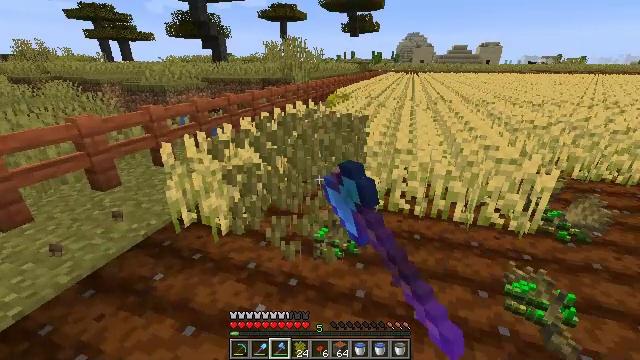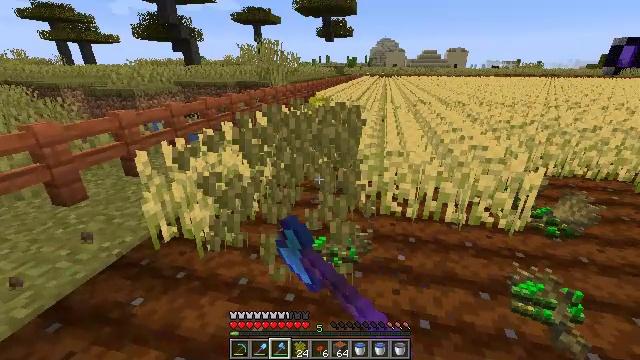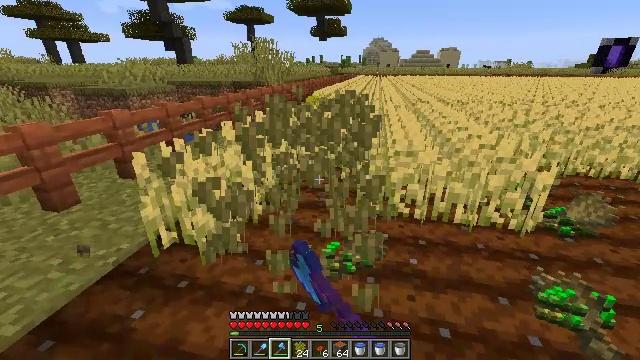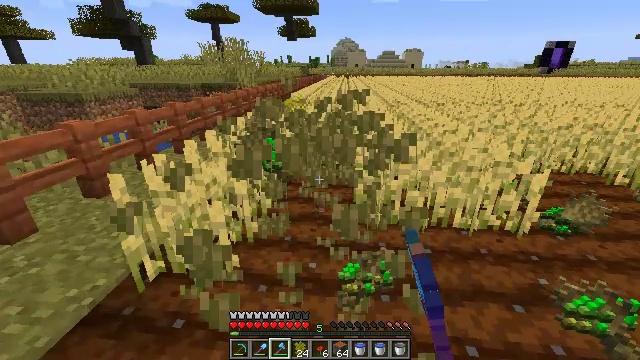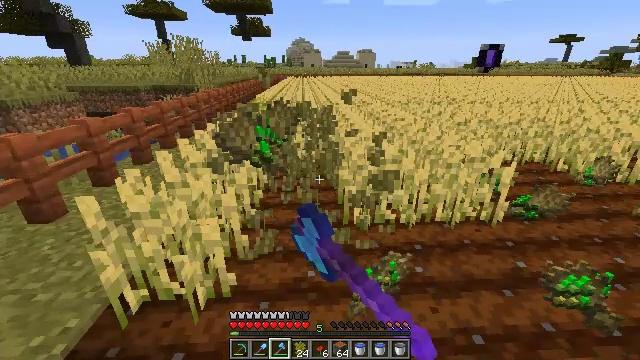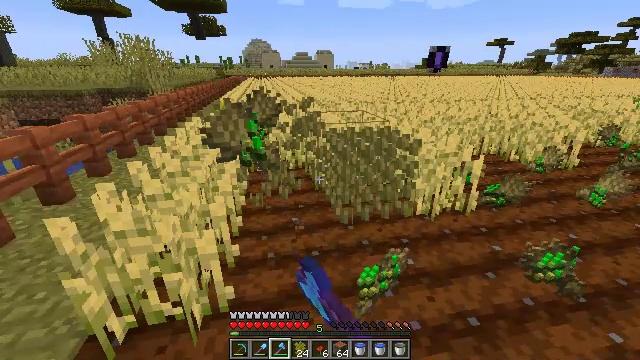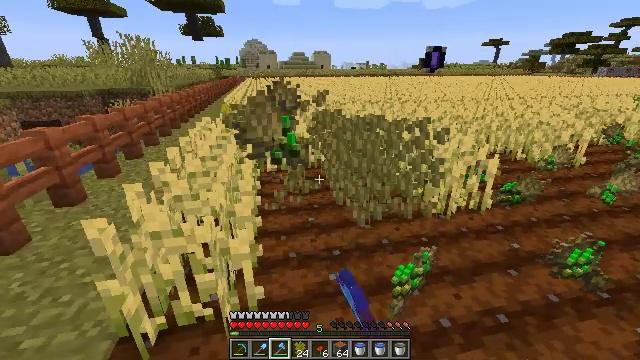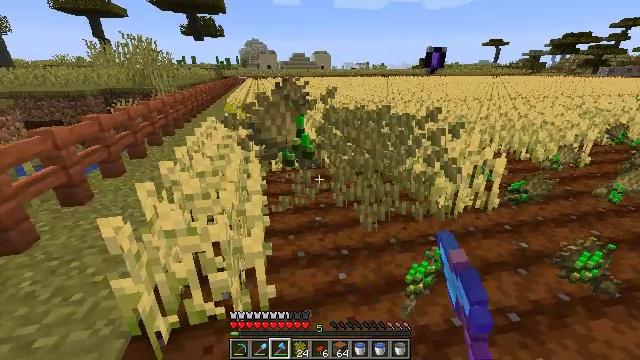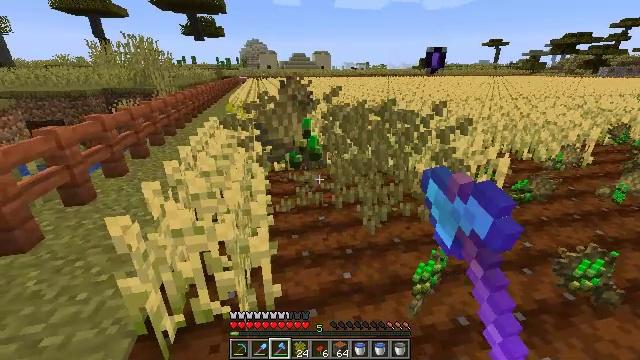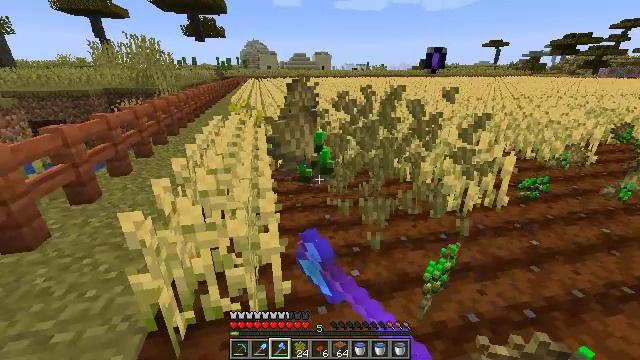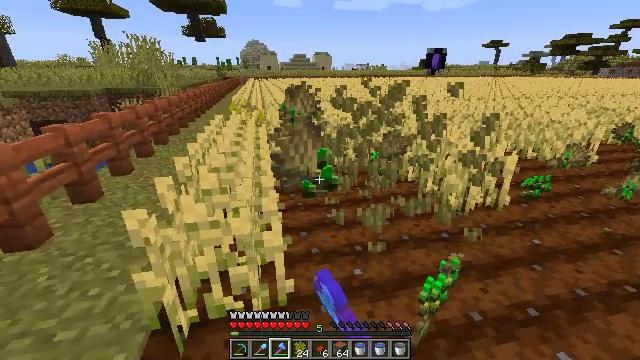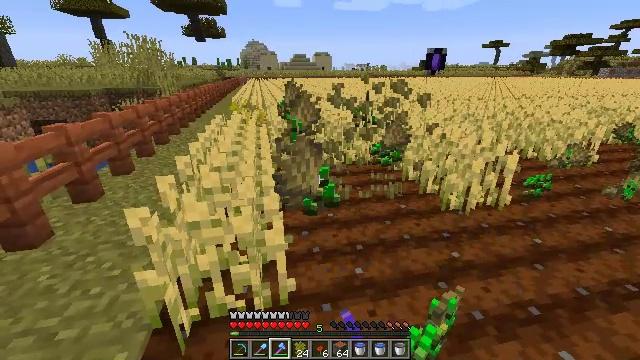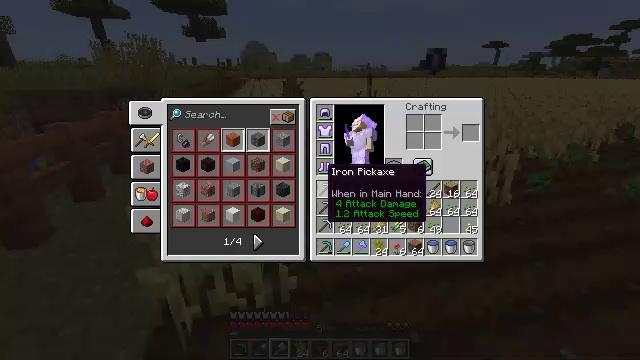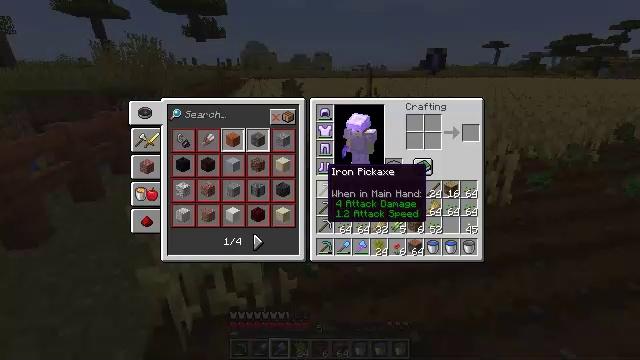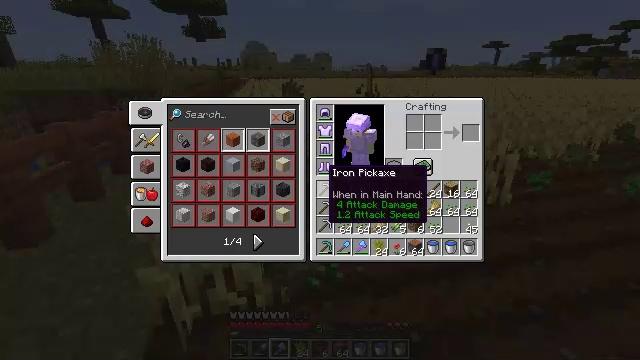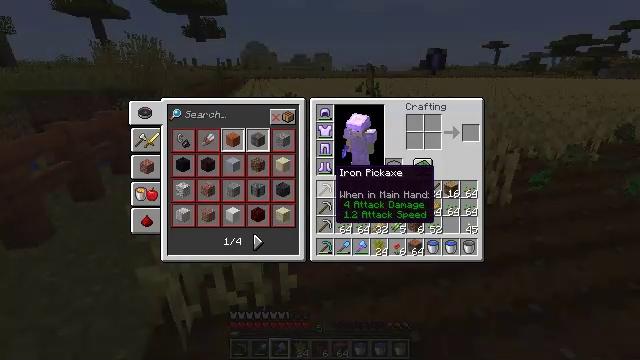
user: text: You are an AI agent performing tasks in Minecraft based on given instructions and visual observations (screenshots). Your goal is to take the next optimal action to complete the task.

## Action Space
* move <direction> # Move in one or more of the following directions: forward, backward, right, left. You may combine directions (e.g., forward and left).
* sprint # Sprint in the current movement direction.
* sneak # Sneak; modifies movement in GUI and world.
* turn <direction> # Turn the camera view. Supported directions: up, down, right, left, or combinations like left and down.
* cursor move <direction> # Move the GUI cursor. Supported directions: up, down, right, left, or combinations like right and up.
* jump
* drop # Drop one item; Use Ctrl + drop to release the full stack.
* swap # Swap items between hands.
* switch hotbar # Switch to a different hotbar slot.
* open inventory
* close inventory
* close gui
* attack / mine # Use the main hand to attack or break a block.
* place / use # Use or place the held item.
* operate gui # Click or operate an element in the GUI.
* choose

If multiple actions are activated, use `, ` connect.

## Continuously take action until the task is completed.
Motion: motion action
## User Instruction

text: Get wheat from the farmland.
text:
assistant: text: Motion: move forward and move left, turn right, attack / mine
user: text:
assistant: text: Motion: move forward and move left, turn right, attack / mine
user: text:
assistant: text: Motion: move left, turn right, attack / mine
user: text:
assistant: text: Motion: move left, turn right, attack / mine
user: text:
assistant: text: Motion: move left, turn right, attack / mine
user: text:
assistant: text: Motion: move left, attack / mine
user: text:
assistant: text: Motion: attack / mine
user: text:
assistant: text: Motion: attack / mine
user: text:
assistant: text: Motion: attack / mine
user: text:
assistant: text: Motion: no_op
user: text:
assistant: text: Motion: no_op
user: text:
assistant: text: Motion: close inventory
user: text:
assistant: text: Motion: close inventory
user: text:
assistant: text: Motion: close inventory
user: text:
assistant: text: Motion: cursor move right, close inventory
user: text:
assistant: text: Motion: cursor move right, open gui
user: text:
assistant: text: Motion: cursor move right
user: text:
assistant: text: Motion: no_op
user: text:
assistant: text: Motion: no_op
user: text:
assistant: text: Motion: no_op
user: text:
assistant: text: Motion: no_op
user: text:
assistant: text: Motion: no_op
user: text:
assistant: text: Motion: no_op
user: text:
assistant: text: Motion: no_op
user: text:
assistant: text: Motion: no_op
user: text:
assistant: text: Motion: no_op
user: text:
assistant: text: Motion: no_op
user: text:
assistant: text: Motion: no_op
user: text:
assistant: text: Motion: no_op
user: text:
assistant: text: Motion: no_op